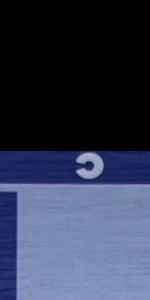
Label: Empty